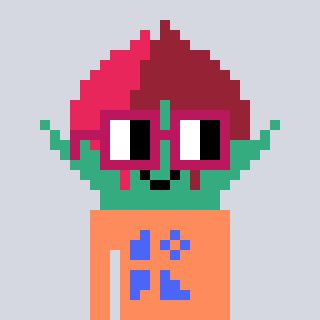
a pixel art character with square dark red glasses, a rosebud-shaped head and a peachy-colored body on a cool background